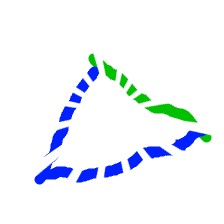
Shape: triangle